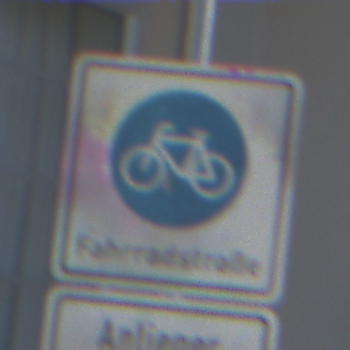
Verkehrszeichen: BeginnFahrradstrasse
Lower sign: PersonengruppenFrei2
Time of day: MorningAfternoon
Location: Outdoor (Urban)
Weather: Clear
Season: NotSpecified
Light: Natural